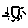
Label: sun